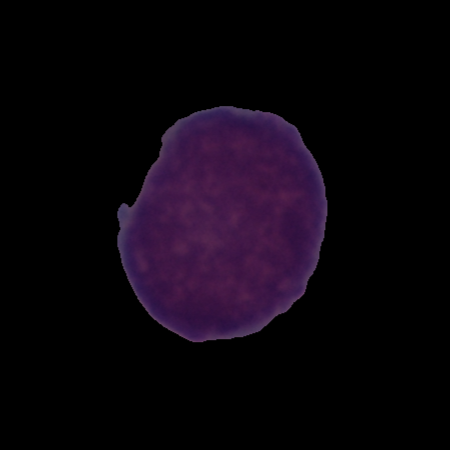
Label: healthy